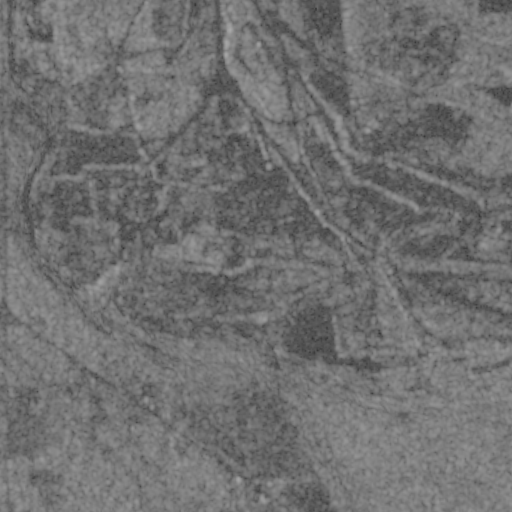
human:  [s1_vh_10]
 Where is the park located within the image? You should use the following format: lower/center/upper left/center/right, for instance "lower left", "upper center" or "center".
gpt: The park is located in the lower center of the image.
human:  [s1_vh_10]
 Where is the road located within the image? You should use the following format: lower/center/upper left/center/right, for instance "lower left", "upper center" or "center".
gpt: There is no road in the image.

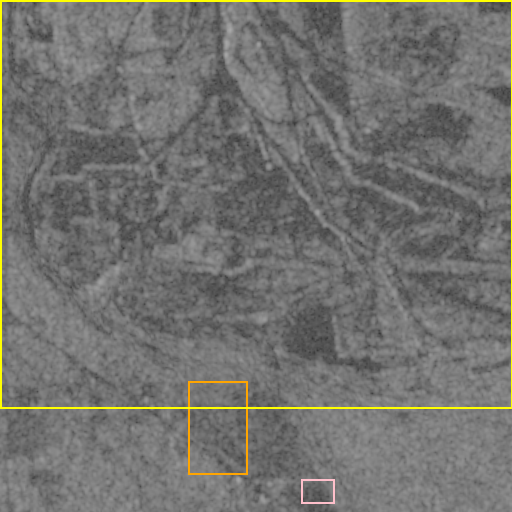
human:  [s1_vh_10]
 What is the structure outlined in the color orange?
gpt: The structure outlined in orange is a crop field.
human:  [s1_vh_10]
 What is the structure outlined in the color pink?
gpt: The structure outlined in pink is a park.
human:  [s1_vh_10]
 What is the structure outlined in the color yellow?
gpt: The structure outlined in yellow is a quarry.
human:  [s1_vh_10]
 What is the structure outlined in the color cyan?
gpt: There is no cyan outline.